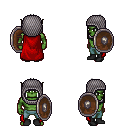
a pixel art fantasy rpg character, male body template, orc, green skin, red cape, teal pants, white short mohawk hairstyle, chain hood, black shoes, shield, four views (front, back, left, right), 2x2 character sprite sheet, small pixel art, hard edges, no anti-aliasing